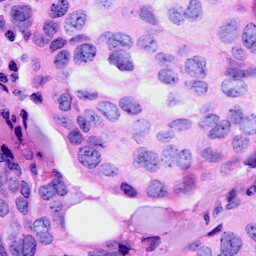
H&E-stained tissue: Breast